Interaction volume radius: 5 \u00c5
Interaction volume height: 45 \u00c5
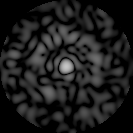
Disorder parameter: 0.8711